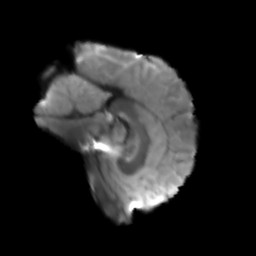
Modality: T2w
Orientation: sagittal
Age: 24
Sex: female
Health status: healthy
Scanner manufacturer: siemens
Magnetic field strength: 3 T
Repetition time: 3.6 s
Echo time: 0.092 s